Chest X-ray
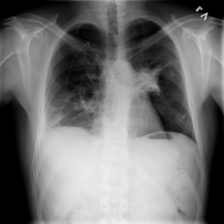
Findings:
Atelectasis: positive
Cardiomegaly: negative
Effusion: negative
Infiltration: negative
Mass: positive
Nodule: negative
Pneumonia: negative
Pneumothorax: negative
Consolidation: negative
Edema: negative
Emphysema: negative
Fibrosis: negative
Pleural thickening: negative
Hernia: negative